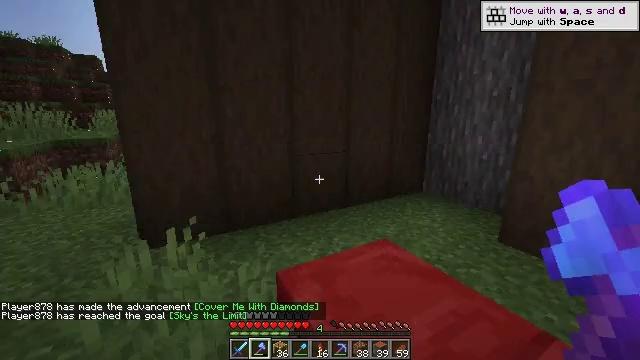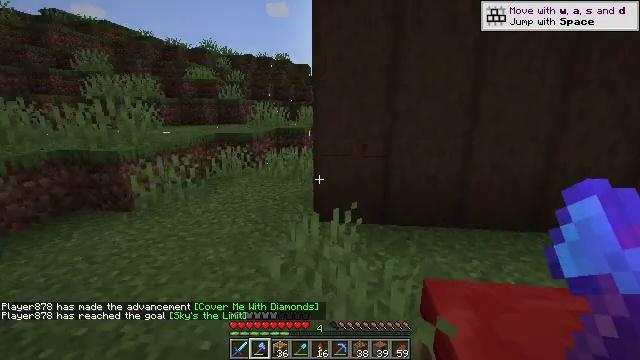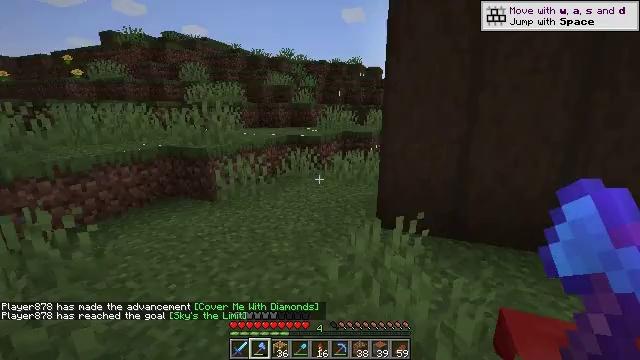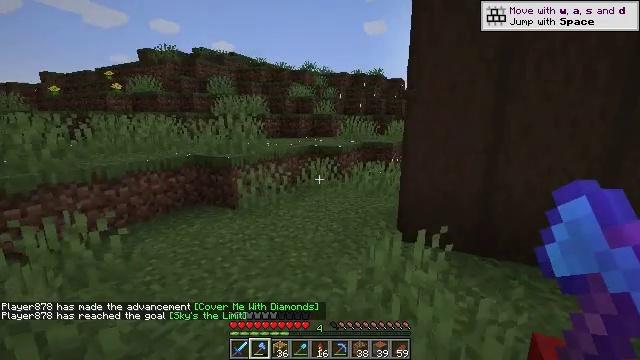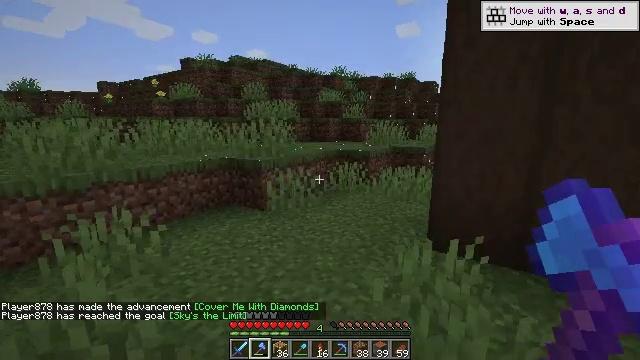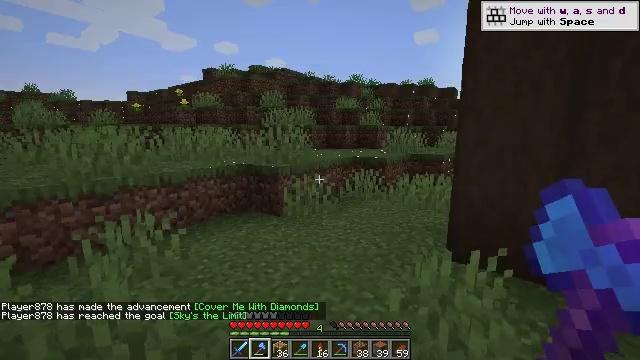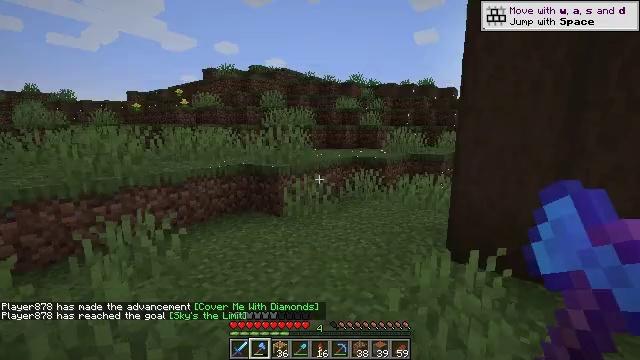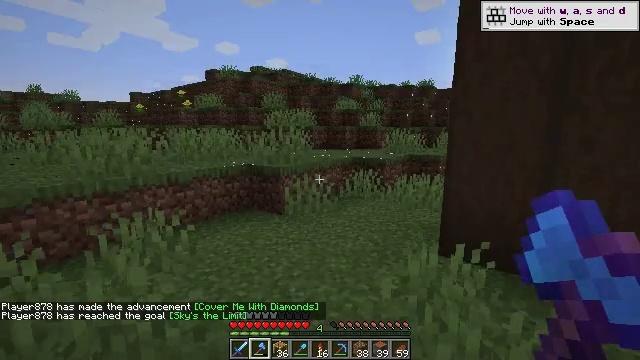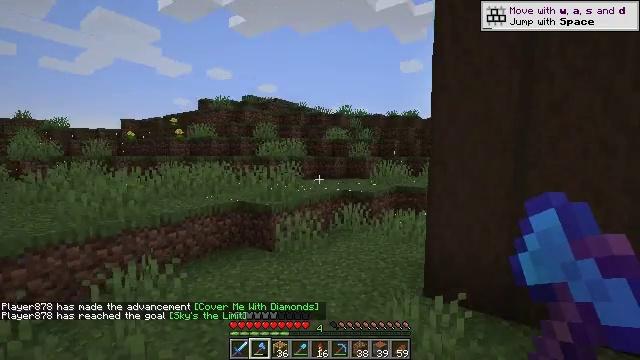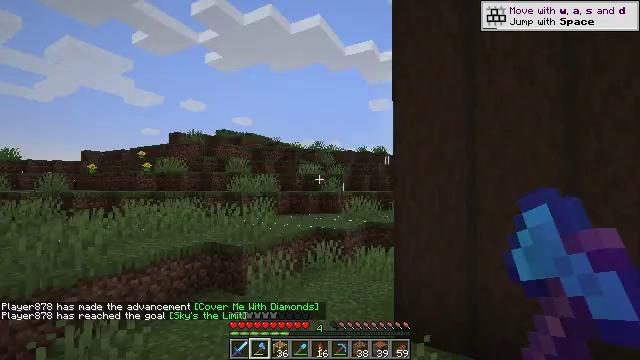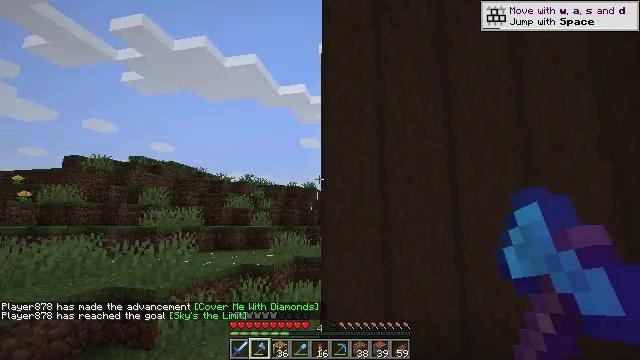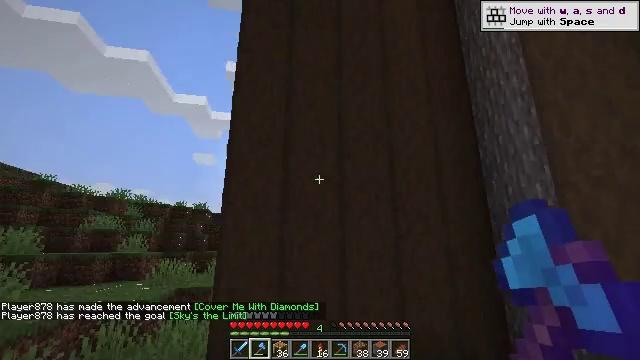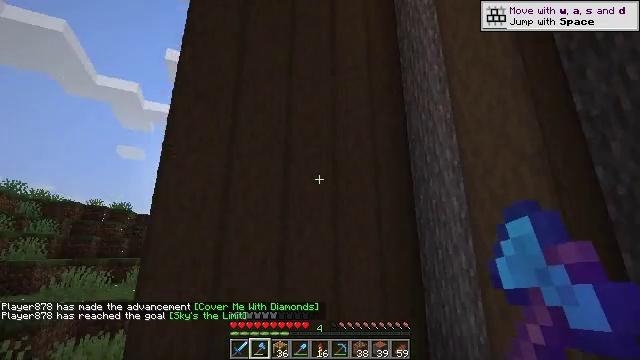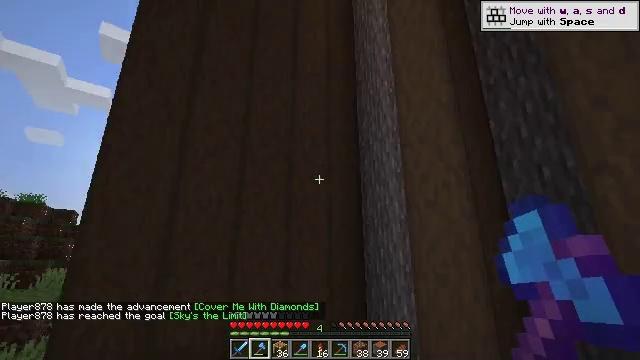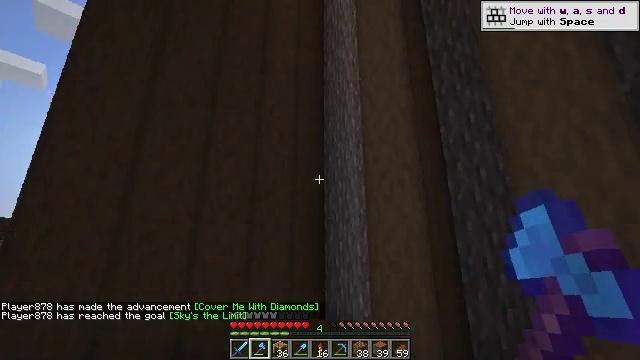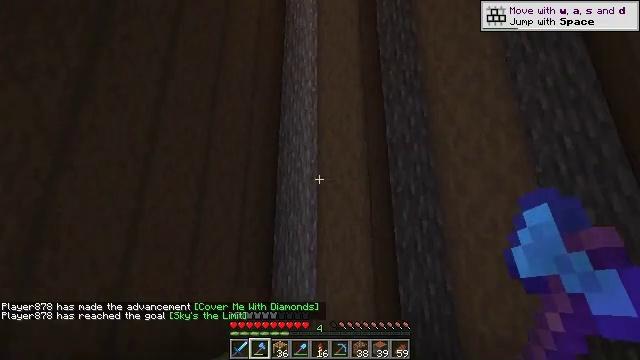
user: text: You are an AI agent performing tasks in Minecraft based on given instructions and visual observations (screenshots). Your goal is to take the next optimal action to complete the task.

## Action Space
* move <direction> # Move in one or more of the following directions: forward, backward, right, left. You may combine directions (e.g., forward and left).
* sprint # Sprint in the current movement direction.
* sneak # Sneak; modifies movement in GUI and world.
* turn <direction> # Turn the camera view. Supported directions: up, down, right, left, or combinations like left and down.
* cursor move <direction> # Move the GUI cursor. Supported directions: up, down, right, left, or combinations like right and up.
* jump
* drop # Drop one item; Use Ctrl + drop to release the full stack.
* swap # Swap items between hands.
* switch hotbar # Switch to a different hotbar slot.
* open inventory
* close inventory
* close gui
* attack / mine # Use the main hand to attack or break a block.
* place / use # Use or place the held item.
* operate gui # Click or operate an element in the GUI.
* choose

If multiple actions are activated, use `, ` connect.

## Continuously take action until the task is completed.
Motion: motion action
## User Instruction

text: Dismantle the red bed.
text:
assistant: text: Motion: turn left
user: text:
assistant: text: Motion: turn left
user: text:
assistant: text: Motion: turn left and up
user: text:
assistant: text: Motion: turn left
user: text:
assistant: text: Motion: turn left and up
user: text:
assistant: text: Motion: move back
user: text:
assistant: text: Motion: move back
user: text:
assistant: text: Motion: move back, turn right and up
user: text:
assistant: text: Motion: move back, turn right and up
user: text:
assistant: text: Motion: move back and move left, turn right and up
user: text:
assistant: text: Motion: move back and move left, turn right and up
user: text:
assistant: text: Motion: move back and move left, turn right and up
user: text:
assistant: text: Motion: move back and move left, turn right
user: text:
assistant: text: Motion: move back and move left, turn right
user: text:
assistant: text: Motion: move back and move left, turn right
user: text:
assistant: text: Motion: move back and move left, turn right
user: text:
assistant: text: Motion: move back and move left, turn right
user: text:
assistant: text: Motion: move back and move left, turn right and up
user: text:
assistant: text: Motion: move back and move left, turn right and up
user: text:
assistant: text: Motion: move back and move left, turn right and up
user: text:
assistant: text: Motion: move back and move left, turn down
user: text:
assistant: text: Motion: move back and move left, turn left and down
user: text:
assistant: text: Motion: move back and move left, turn right and down
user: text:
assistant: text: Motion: move back and move left, turn right and up
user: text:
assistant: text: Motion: move back and move left, turn right and up
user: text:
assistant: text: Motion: move back and move left, turn right and up
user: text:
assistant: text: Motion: move back and move left, turn right and up
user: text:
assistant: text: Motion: move back and move left, turn right and up
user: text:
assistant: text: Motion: move back and move left, turn right and up
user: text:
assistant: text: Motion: move back and move left